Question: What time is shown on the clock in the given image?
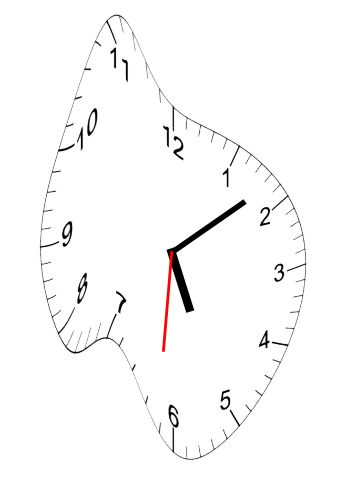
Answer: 05:08:31